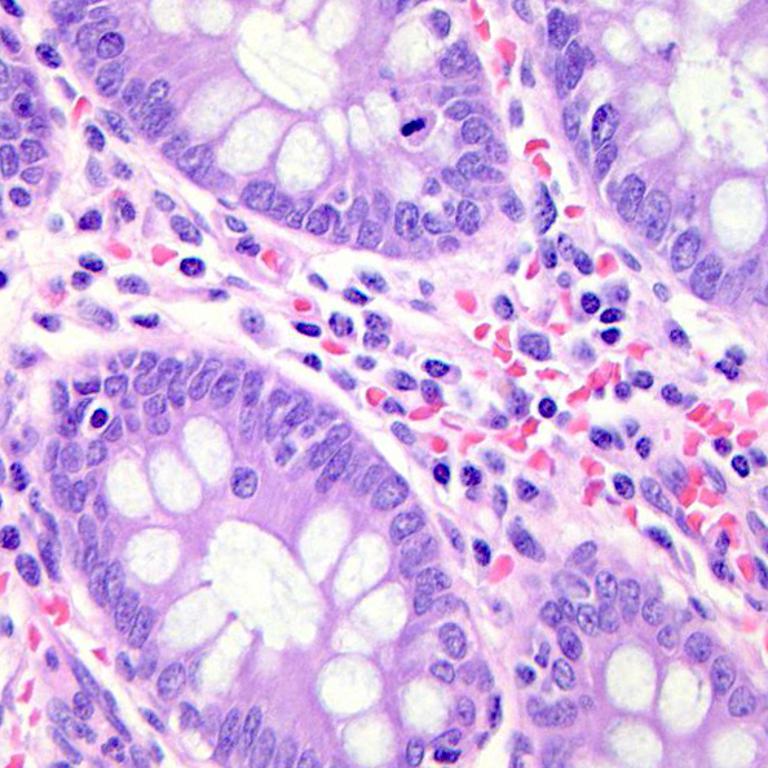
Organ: colon
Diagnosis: benign